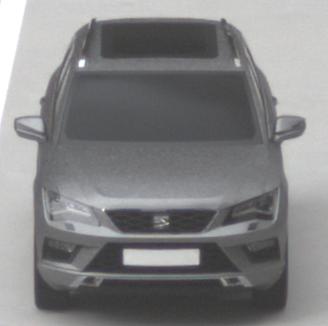
Make: SEAT
Model: Ateca 1.0 TSI Ecomotive
Detailed model: Ateca (5FP)
Model produced from: 2016/08
Model produced until: 2018/08
Doors: 5
Color: gray
Road condition: dry road
Daytime: midday
Contrast: low contrast